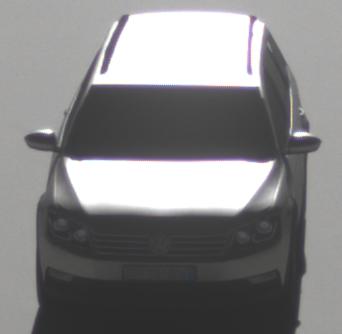
Make: VW
Model: Passat Alltrack 1.8 TSI
Detailed model: Passat (B7) Alltrack
Model produced from: 2012/03
Model produced until: 2013/06
Doors: 5
Color: white
Road condition: dry road
Daytime: morning or afternoon
Contrast: high contrast